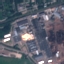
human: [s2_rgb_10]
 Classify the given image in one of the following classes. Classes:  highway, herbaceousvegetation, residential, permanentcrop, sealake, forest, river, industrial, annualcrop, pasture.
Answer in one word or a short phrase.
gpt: Industrial